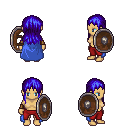
a pixel art fantasy rpg character, female body template, human, tanned skin, blue cape, red pants, blue unkempt hairstyle, leather bracers, shield, four views (front, back, left, right), 2x2 character sprite sheet, small pixel art, hard edges, no anti-aliasing